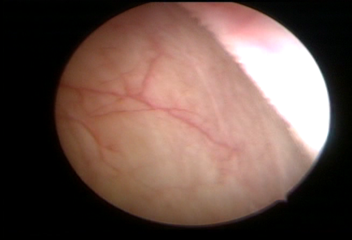
Modality: WLC
Class: Normal mucosa
Bladder cancer association: No